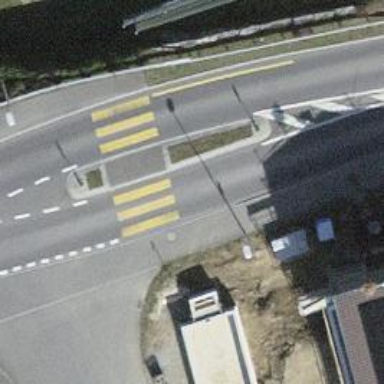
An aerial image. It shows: Zebra crossing on footway.